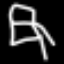
Label: chair